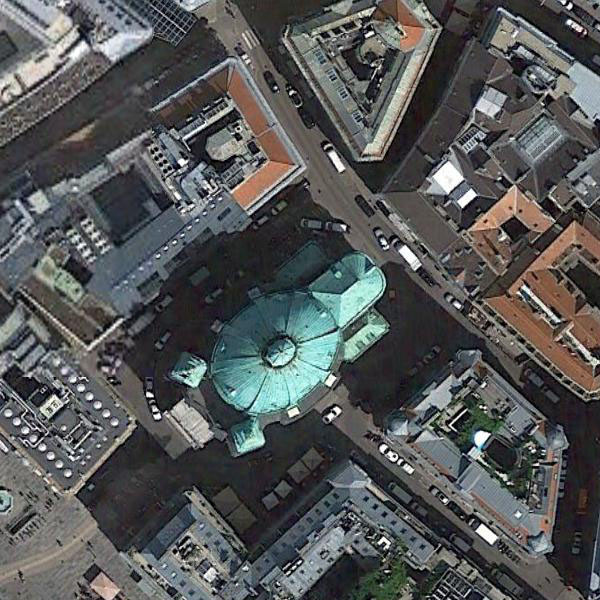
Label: Church